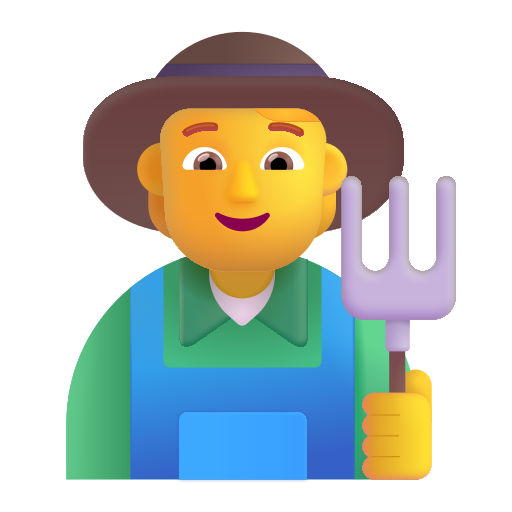
farmer color default